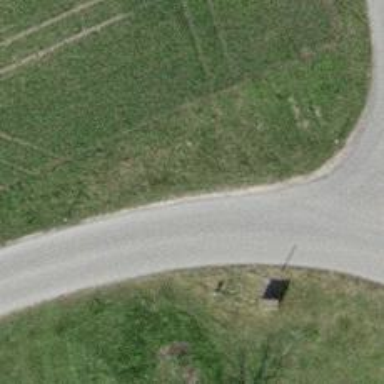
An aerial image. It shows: Unclassified road with asphalt surface.